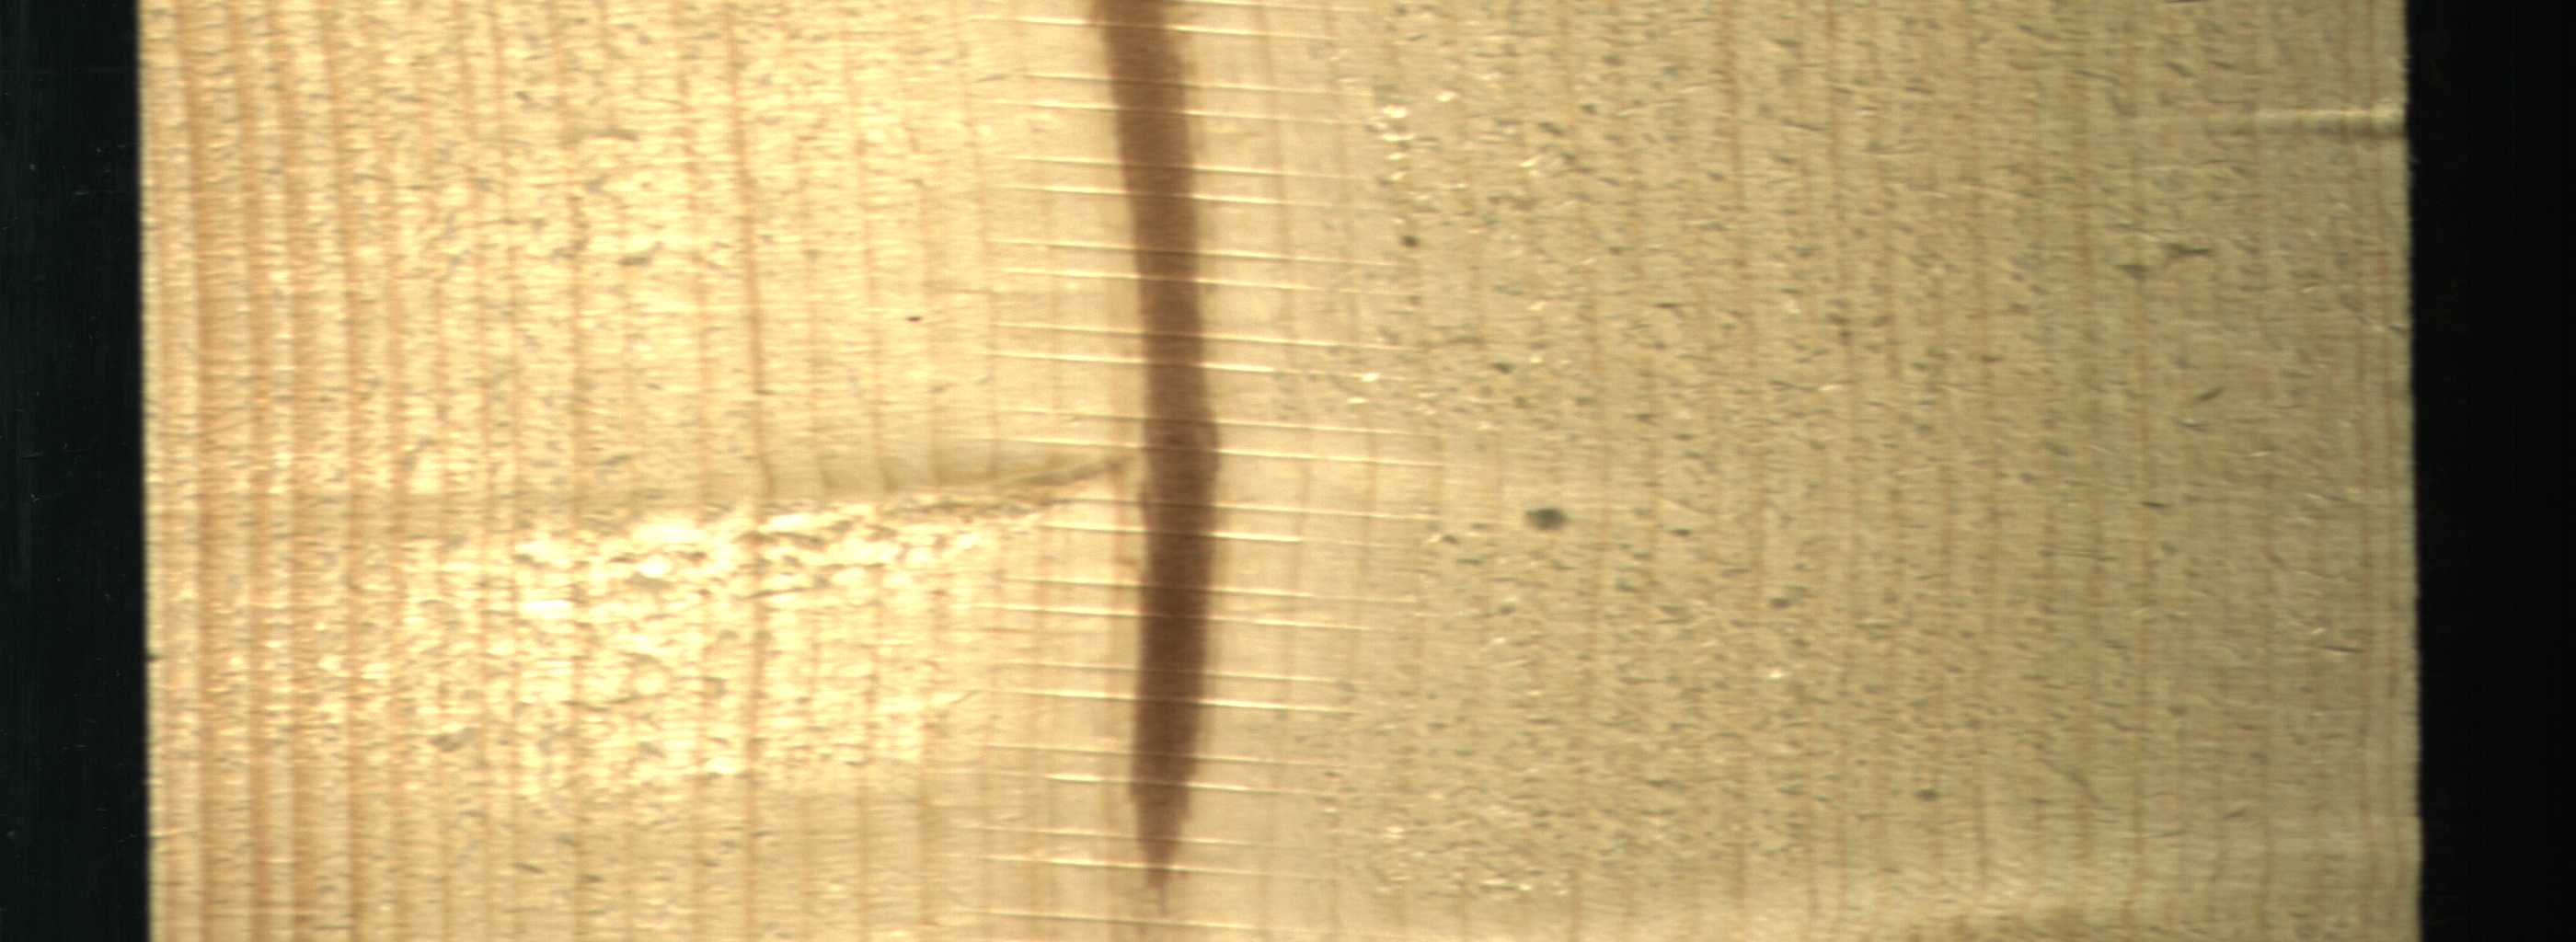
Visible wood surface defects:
Marrow